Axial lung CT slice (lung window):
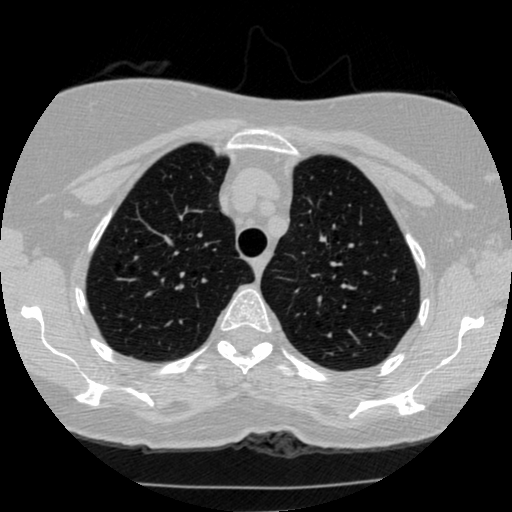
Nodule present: no